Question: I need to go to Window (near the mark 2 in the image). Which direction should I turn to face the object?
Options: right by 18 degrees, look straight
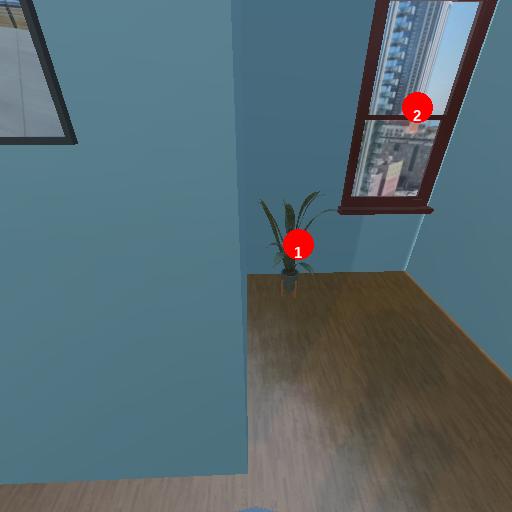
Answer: right by 18 degrees